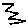
Label: zigzag